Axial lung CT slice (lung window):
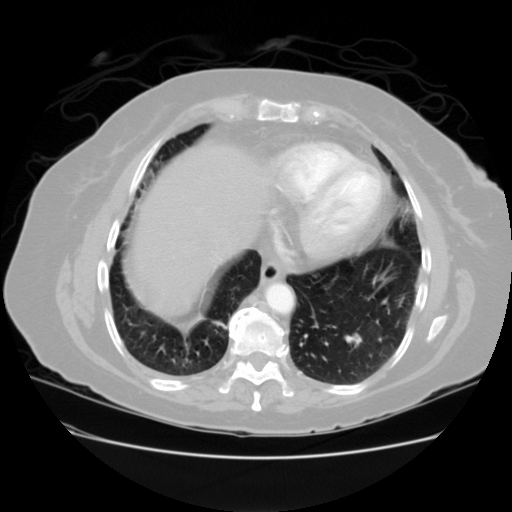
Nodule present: no